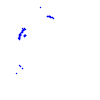
Particle: pion